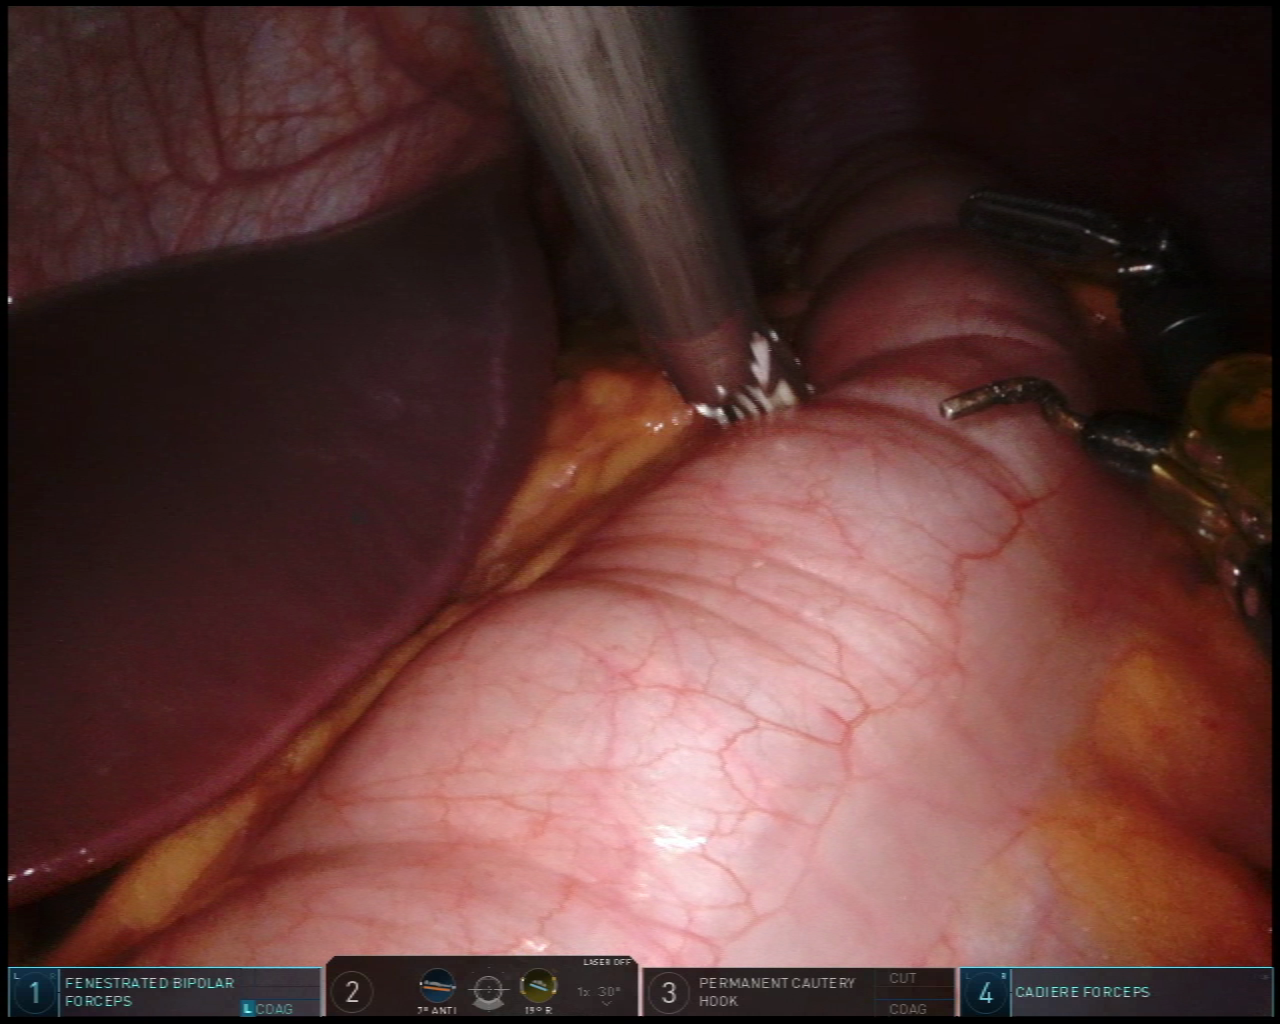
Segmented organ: liver
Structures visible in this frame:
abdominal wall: yes
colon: yes
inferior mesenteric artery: no
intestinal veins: no
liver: yes
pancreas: no
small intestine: no
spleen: no
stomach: no
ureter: no
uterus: no
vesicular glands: no